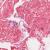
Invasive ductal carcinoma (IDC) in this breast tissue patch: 0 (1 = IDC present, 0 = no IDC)